Question: I recently took all my code a manually imported it into an eclipse project from BlueJ, I then got use to the settings up "Run Configurations", finally thinking I was home free. Then I ran the code, and I got this error
'''
java.lang.NoSuchMethodError: main
Exception in thread "main"
'''
so I figured I had to add a main method (I never had to do this in BlueJ, why?). So I did that just called the constructor method (in BlueJ I would just create a new object and the JFrame would show). So I did that, same error. After trying different things (such as moving the code in the constructor to a different method etc.). I just put this in for the main method:
'''
public void main(String[] args)
{
System.out.println("Hello, this is main why won't Java find this.");
}
'''
After that I still got the same error, so I then decided to add it to all my classes to make sure it wasn't using another class as the main class. Still same error, so I come to you wondering if any of you have encountered this problem. Also I did search Google and all I found was problems with 'private' classes etc and sense all my classes are 'public' (hey I come from Python :) ). I knew that wasn't the problem. Help Please :)
Picture of my Run Configuration

## This is my main method code
WARNING: LONG
'''
import java.awt.event.*;
import java.awt.*;
import javax.swing.*;
public class AppFrame extends JFrame
{
public String status = "Status:";// Status of Applet
public int paint_count = 1;// Number of times applet has been painted
public int[] mousePos = {-1, -1};// Stores Mouse's Last Clicked X and Y Cordinates
public int[] boardPos = {-1, -1};//Stores The Board's X and Y Cordinates
public int[] selectedSquarePos = {-1, -1};
public int[] boardSquare = {-1, -1};//Stores Last Clicked Square
public Color P1_Color = Color.GRAY;
public Color P2_Color = Color.WHITE;
public Color SquareEven = Color.BLACK;
public Color SquareOdd = Color.RED;// pieces move on this one
public int boardHeight = 400;
public int boardWidth = 400;
public boolean pieceSelected = false;
public boolean CheckersPiece = false;
public Board CheckersBoard = new Board();
public Image buffer = null;
public Graphics bg = null;
public void main(String[] args)
{
System.out.println("Hello, this is main why won't Java find this.");
}
public AppFrame()
{
super("JCheckers");
setDefaultCloseOperation(JFrame.EXIT_ON_CLOSE);
setSize(900,900);
setVisible(true);
buffer = createImage(getWidth(), getHeight());
boardHeight = getHeight() - 40; // 20 pixel border at top and bottom and 20 pixels for blue bar
boardWidth = getWidth() - 40; // 20 pixel border at left and right
bg = buffer.getGraphics();
addMouseListener(new MouseAdapter()
{
public void mouseClicked (MouseEvent e)
{
handleClick(e);
}
}
);
}
public void handleClick(MouseEvent e)
{
/* Handles tracking of mouse clicks; DOES NOT HANDLE DISPLAY, it just updates the data and calls redraw */
mousePos[0] = e.getX();
mousePos[1] = e.getY();
repaint();
}
public void paint(Graphics g)
{
super.paint(g);
render(g);
}
public void render(Graphics g)
{
bg.clearRect(0,0, getWidth(), getHeight());
//Draw Chess Board and Pieces
renderChessBoard(bg, 20, 20);
// Display Info
System.out.println(status);
System.out.println(String.format("Last Mouse Click @ (X:%d Y:%d)", mousePos[0], mousePos[1]) );
System.out.println("Paint #" + paint_count );
System.out.println(String.format("Board Square (x:%s, y:%s) %b", boardSquare[0], boardSquare[1], CheckersPiece) );
System.out.println(CheckersBoard.status );
paint_count += 1;
// Draw Image to Screen
g.drawImage(buffer, 0, 25, null);// so it does not get hidden by the blue close/min/max room
}
public boolean isValidSquare(int col, int row)
{
if (col > -1 & col < 8) {return true;}
return false;
}
public void renderChessBoard(Graphics g, int x, int y)
{
/* Renders board and pieces*/
// sense the row squares are well squares then the
// board will be a square also; so we draw it with whatever
// side is smallest, width or height
boardPos[0] = x;
boardPos[1] = y;
drawBoard(g, x, y, boardWidth, boardHeight);
boardSquare = getBoardSquare(mousePos[0], mousePos[1]);
CheckersPiece = isCheckersPiece(boardSquare[0], boardSquare[1]);
boolean validSquare = isValidSquare(boardSquare[0], boardSquare[1]);
if (validSquare)
{
if (CheckersPiece)
{
selectSquare(g, boardSquare[0], boardSquare[1]);
}
else
{
if (pieceSelected)
{
int selectedCol = selectedSquarePos[0];
int selectedRow = selectedSquarePos[1];
int toCol = boardSquare[0];
int toRow = boardSquare[1];
System.out.println(selectedCol + " " + selectedRow + " " + toCol + " " + toRow);
if (!CheckersBoard.move(selectedSquarePos, boardSquare)) // not a valid move;
{
pieceSelected = false;
}
}
}
}
parseBoard(CheckersBoard.board, g);
}
public void drawBoard(Graphics g, int Bx, int By, int Bw, int Bh)
{
int numberRowsDrawed = 0;
int rH = Bh / 8;
int rW = Bw; // Row width is the same as the Board's width because the board and the row share the same sides
while (numberRowsDrawed < 8)
{
int rY = (numberRowsDrawed * rH) + By;
// Row X is the same as the Board X because the board and the row share the same sides
int rX = Bx;
Color EVEN = SquareEven;
Color ODD = SquareOdd;
// Yes Yes The EVEN Color is now odd and vica versa its because rows only now there row counts and so they start at 0 and don't
// include the rows above
if ((numberRowsDrawed % 2) != 0) {EVEN = SquareOdd; ODD = SquareEven;}
drawRow(g, rX, rY, rW, rH, EVEN, ODD);
numberRowsDrawed +=1;
}
}
public void drawRow(Graphics g, int x, int y, int width, int height, Color EVEN, Color ODD)
{
System.out.println("Board Y: " + y);
int squareW = width / 8;
int squareH = height;
int numberSquaresCreated = 0;
while (numberSquaresCreated < 8)
{
// needs a special case because Java's modulo uses division (so it would give a divide by 0 error) STUPID JAVA!!!!!!
if (numberSquaresCreated == 0)
{
g.setColor(EVEN);
g.fillRect(x, y, squareW, squareH);
}
else
{
if (numberSquaresCreated % 2 == 0){g.setColor(EVEN);}
else {g.setColor(ODD);}
int sX = x + (squareW * numberSquaresCreated);
g.fillRect(sX, y, squareW, squareH);
}
numberSquaresCreated +=1;
}
}
public void drawMan(Graphics g, int boardRow, int boardCol, Color pieceColor)
{
int x = boardPos[0];
int y = boardPos[1];
int pixelPosX = x + ((boardWidth / 8) * boardRow);
int pixelPosY = y + ((boardHeight / 8) * boardCol);
g.setColor(pieceColor);
g.fillOval(pixelPosX + 13, pixelPosY + 13, (boardWidth / 8) - 26, (boardHeight / 8) - 26);
}
public void drawKing(Graphics g, int boardRow, int boardCol, Color pieceColor, Color crownColor)
{
drawMan(g, boardRow, boardCol, pieceColor);
g.setColor(crownColor);
int x = boardPos[0];
int y = boardPos[1];
double DsizeFactor = ( (float) boardHeight / 8.0) / 3.75;
int sizeFactor = (int) DsizeFactor;
int pixelPosX = x + ((boardWidth / 8) - sizeFactor) / 2 + ((boardWidth / 8) * boardRow);
int pixelPosY = y + ((boardHeight / 8) - sizeFactor) / 2 + ((boardHeight / 8) * boardCol);
int[] xPoints = {pixelPosX, pixelPosX, pixelPosX + sizeFactor, pixelPosX + sizeFactor, pixelPosX + ((sizeFactor * 3) / 4), pixelPosX + (sizeFactor / 2), pixelPosX + (sizeFactor / 4) };
int[] yPoints = {pixelPosY, pixelPosY + sizeFactor, pixelPosY + sizeFactor, pixelPosY, pixelPosY + (sizeFactor / 2), pixelPosY, pixelPosY + (sizeFactor / 2)};
g.fillPolygon(xPoints, yPoints, 7);
}
public void selectSquare(Graphics g, int bSX, int bSY)
{
g.setColor(Color.YELLOW);
/*+10 is to offset text (the xy cordinates are the bottom left side of the text NOT top left.*/
pieceSelected = true;
int squareX = boardPos[0] + (boardWidth / 8) * bSX;
int squareY = 10 + boardPos[1] + (boardHeight / 8) * bSY;
selectedSquarePos[0] = bSX;
selectedSquarePos[1] = bSY;
g.drawString("Selected", squareX, squareY);
}
// Data Handling and Retreiving methods
public void parseBoard(String[][] Board, Graphics g)
{
int row = 0;
int col = 0;
for (String[] rowOfPieces : Board)
{
for (String piece : rowOfPieces)
{
if (piece != "X")
{
Color PIECE_COLOR = P1_Color;
if (piece.contains("P2")) {PIECE_COLOR = P2_Color;}
if (piece.contains("C"))
{
drawMan(g, col, row, PIECE_COLOR);
}
if (piece.contains("K"))
{
Color Crown_Color = P2_Color;
if (PIECE_COLOR != P1_Color) {Crown_Color = P1_Color;}
drawKing(g, col, row, PIECE_COLOR, Crown_Color);
}
}
col+=1;
}
row +=1;
col = 0;
}
}
public int[] getBoardSquare(int x, int y)
{
//row or col = boardpos - offset / row height or width
if ((x < boardPos[0]) | (y < boardPos[1]) | (x > (boardPos[0] + boardWidth)) | (y > (boardPos[1] + boardHeight)) )
{
int[] BS = {-1, -1};
return BS;
}
int col = (x - boardPos[0]) / (boardWidth / 8);
int row = (y - boardPos[1]) / (boardHeight / 8);
int[] BS = {col, row};
return BS;
}
public boolean isCheckersPiece(int BoardSquareX, int BoardSquareY)
{
int Px = BoardSquareX;
int Py = BoardSquareY;
if (Px == -1 & Py == -1)
{
return false;
}
String Square = CheckersBoard.board[Py][Px];
return Square != "X";
}
}
'''
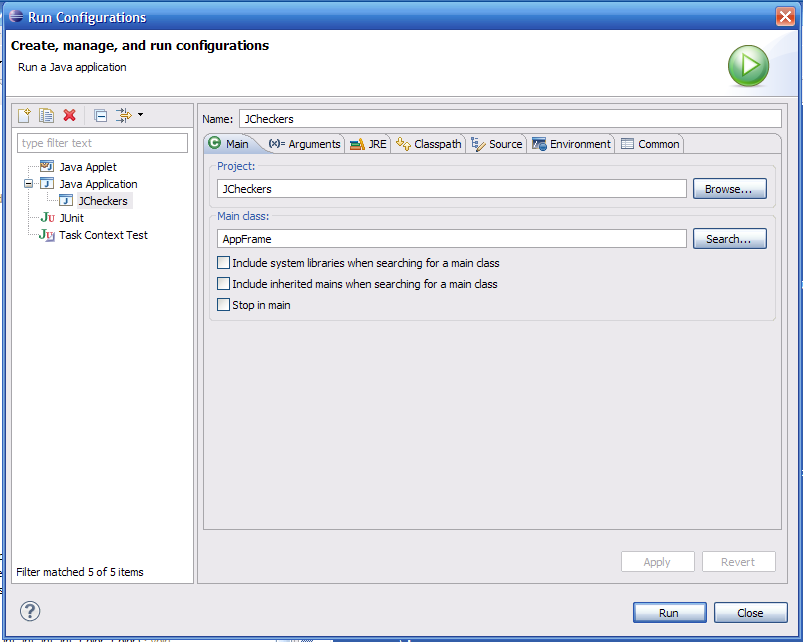
Answer: You forgot 'static':
'''
public static void main(String[] args)
'''
But in order to really start your application, you should launch it from that method, not merely have it. Here is how to start it:
'''
public static void main(String[] args) {
javax.swing.SwingUtilities.invokeLater(new Runnable() {
@Override
public void run() {
AppFrame frame = new AppFrame();
frame.setDefaultCloseOperation(JFrame.EXIT_ON_CLOSE);
}
});
}
'''
It's important to note the 'EXIT_ON_CLOSE' - this will make the JVM exit when you press the X button. Otherwise your application will continue running, and you might even not notice.